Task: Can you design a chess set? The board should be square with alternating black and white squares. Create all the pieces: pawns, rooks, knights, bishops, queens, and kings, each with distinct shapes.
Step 2819:
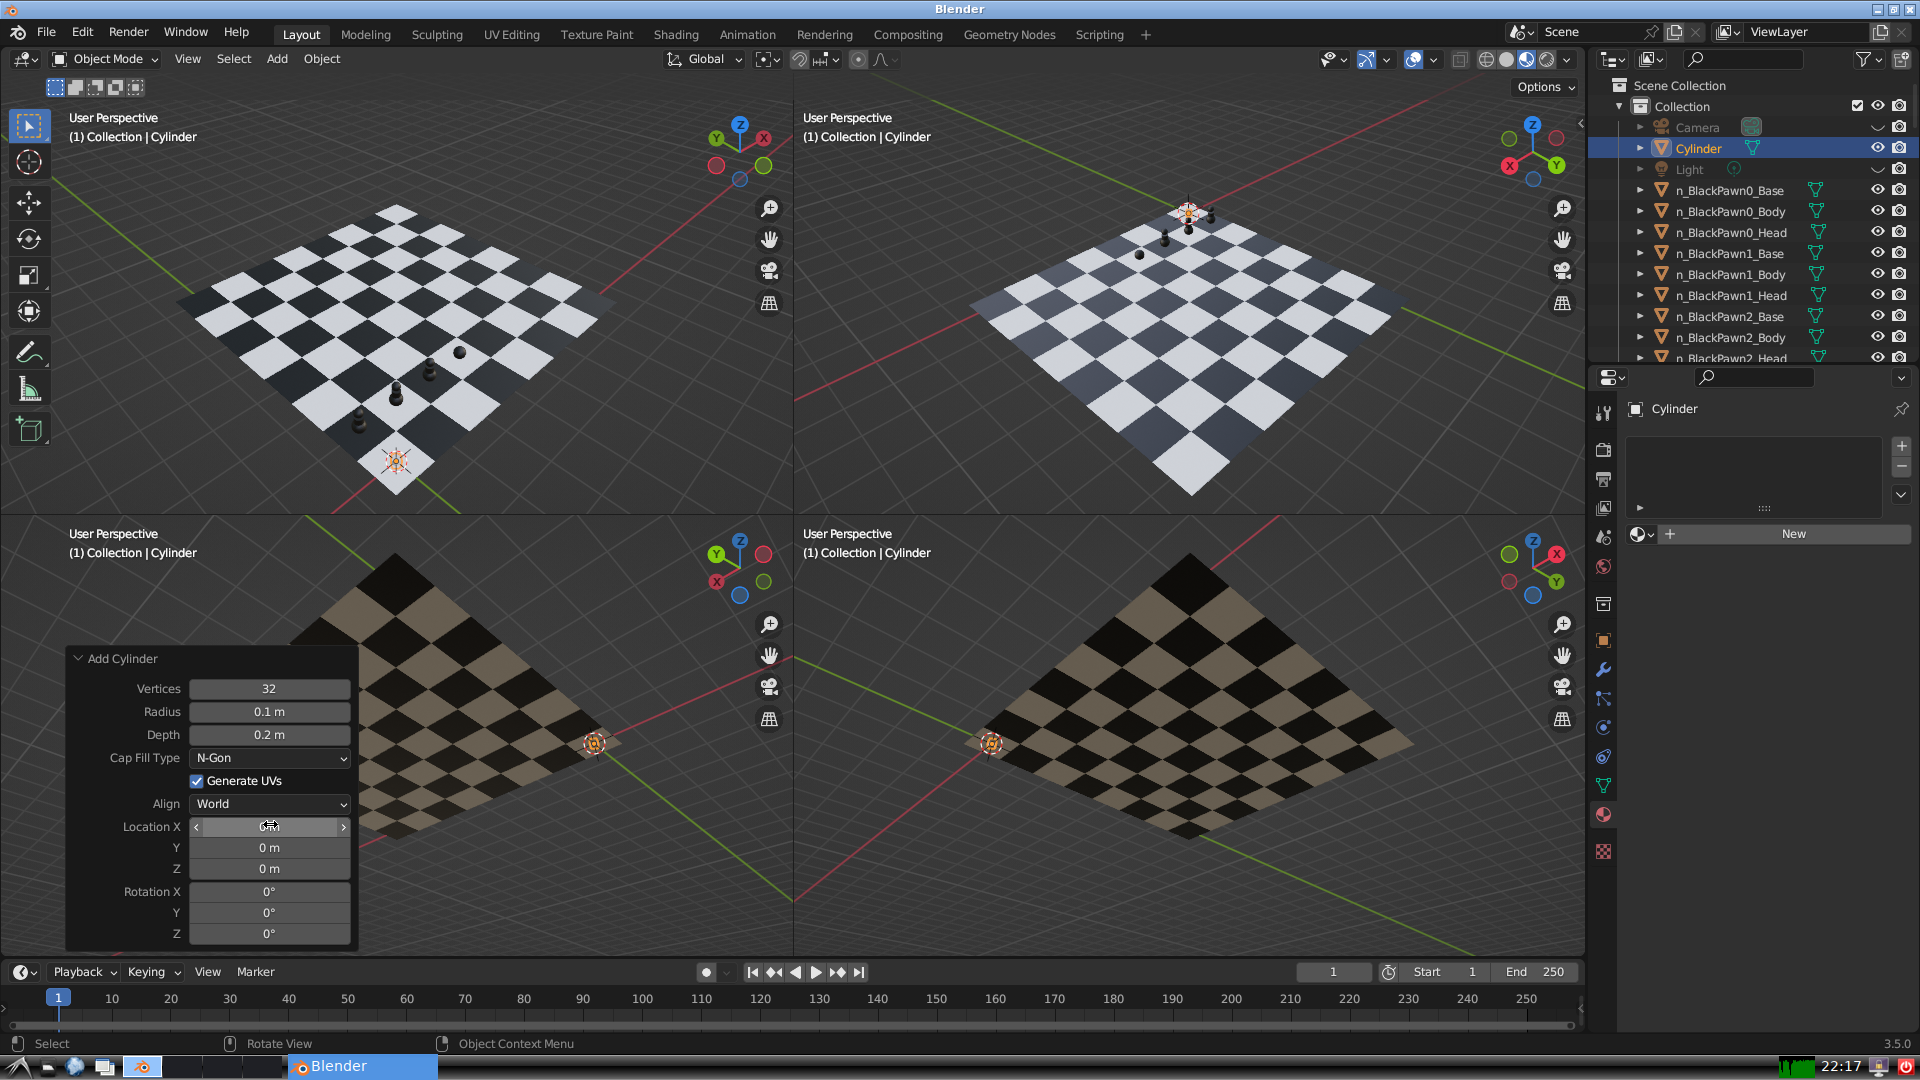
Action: click: no